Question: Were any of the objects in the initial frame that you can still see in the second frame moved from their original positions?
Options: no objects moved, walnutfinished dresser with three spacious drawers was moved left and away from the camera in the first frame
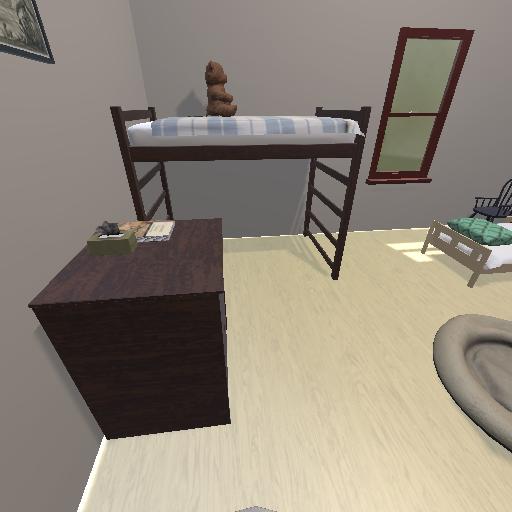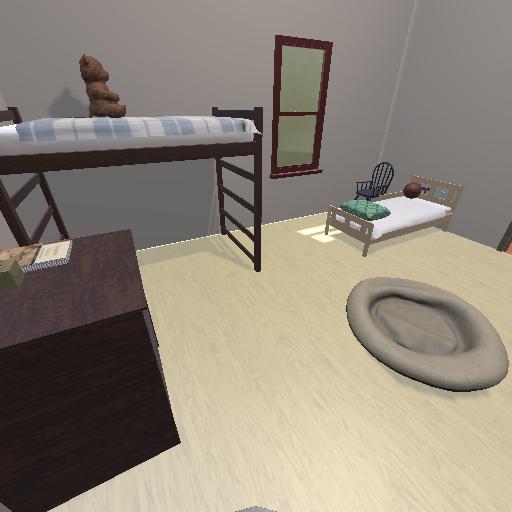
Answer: no objects moved